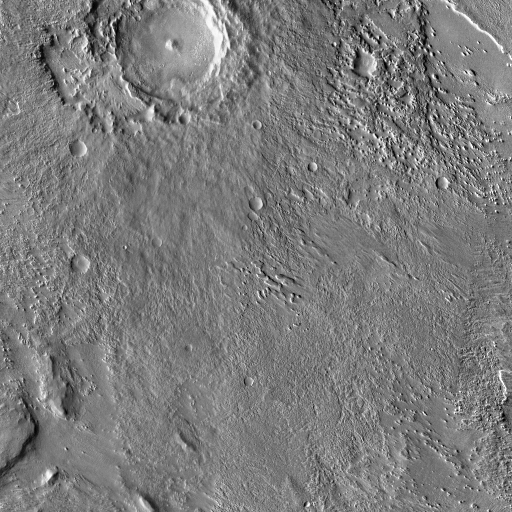
Crater classes present: Background, Other, Buried